Field crop: maize
Growth stage: 2
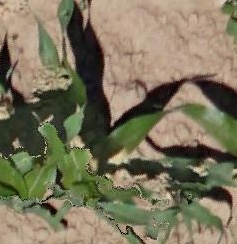
Species: maize